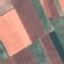
Label: AnnualCrop